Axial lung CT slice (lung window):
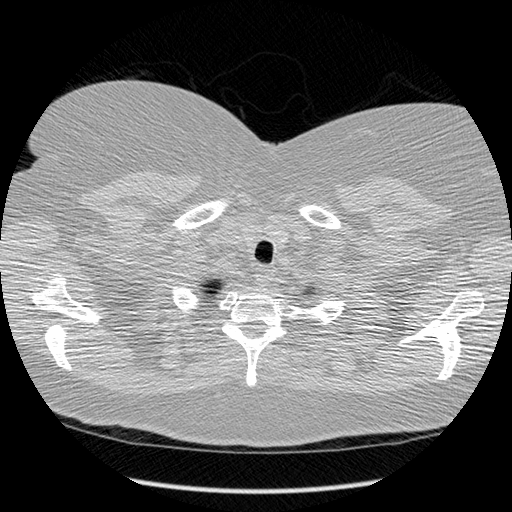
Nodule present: no